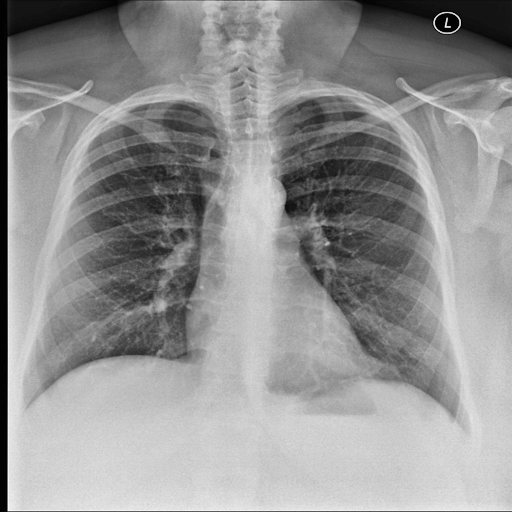
Finding: NORMAL